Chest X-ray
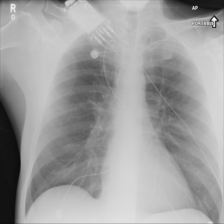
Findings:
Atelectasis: negative
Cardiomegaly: negative
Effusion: negative
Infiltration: negative
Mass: negative
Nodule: negative
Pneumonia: negative
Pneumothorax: negative
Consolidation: negative
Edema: negative
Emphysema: negative
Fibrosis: negative
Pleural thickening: negative
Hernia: negative